Question: hi everyone i'm here asking for your help
i've been practicing codding on processing for a month now but i've come to met a big problem right now:
'''
float w=10; //haut
float x=14; //haut
float y=10; // bas
float z=24; // bas
void setup() {
frameRate(120);
size(600,600);
background (0);
stroke(255);
smooth();
}
void draw() {
println(frameCount);
line (w,x,y,z);
w=w+10;
x=x;
y=y+10;
z=z;
if ( (w>580) && ( y>580 ) && (frameCount<601) ) { x=x+30; w=10;
z=z+30; y=10;}
'''
the thing is that i want the line to be a bit bended from the 601 frame
like that:

thanks !
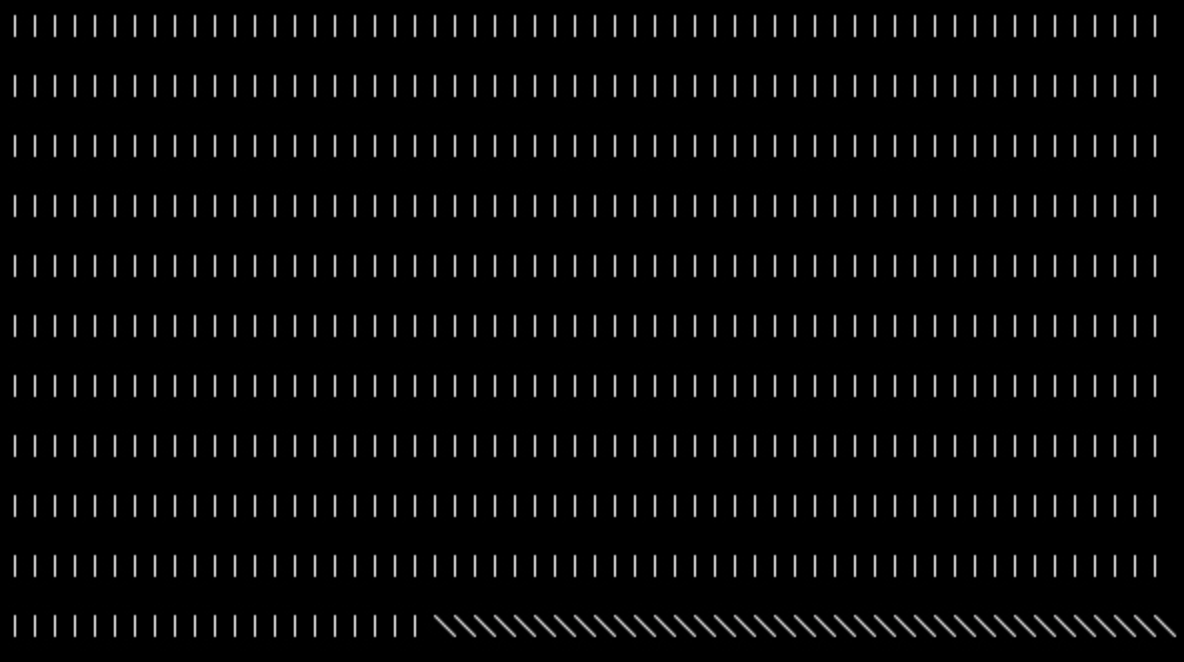
Answer: Your code is missing an } at the end.
Here's a possible syntax :
'''
float w=10; //haut
float x=14; //haut
float y=10; // bas
float z=24; // bas
void setup() {
frameRate(120);
size(600,600);
background (0);
stroke(255);
smooth();
}
void draw() {
println(frameCount);
line (w,x,y,z);
w=w+10;
x=x;
y=y+10;
z=z;
if ( (w>580) && ( y>580 ) ) {
x=x+30;
w=10;
z=z+30;
if (frameCount<=600){
y = 10;
}
else{
y = 15;
}
}
}
'''